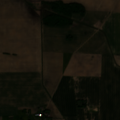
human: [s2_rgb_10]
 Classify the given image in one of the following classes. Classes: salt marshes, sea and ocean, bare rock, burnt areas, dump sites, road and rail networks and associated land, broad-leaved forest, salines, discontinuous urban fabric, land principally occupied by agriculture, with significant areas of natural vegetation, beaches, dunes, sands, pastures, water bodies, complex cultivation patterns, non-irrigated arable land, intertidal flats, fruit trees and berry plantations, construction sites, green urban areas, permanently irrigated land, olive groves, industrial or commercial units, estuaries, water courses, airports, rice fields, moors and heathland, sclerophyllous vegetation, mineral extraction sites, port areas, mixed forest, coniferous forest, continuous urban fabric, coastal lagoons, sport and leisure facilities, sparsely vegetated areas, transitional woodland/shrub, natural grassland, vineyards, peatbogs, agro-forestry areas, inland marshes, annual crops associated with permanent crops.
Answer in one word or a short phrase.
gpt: non-irrigated arable land, complex cultivation patterns, land principally occupied by agriculture, with significant areas of natural vegetation